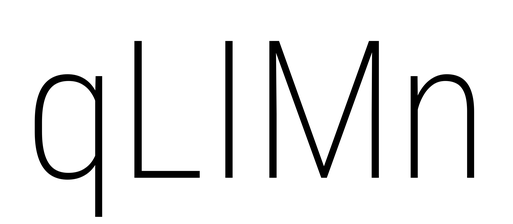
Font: Roboto_Condensed_ExtraLight